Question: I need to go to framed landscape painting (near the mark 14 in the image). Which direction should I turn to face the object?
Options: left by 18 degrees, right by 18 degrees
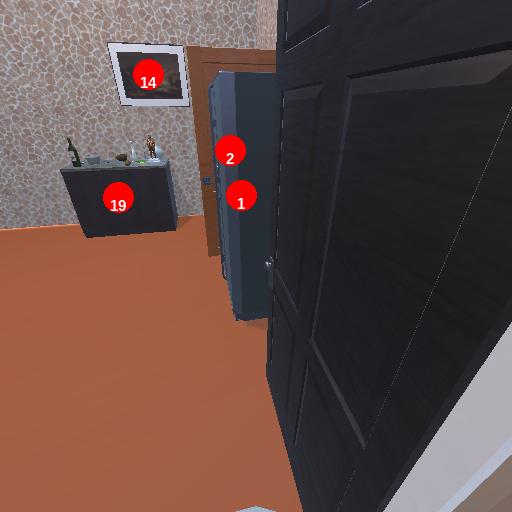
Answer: left by 18 degrees